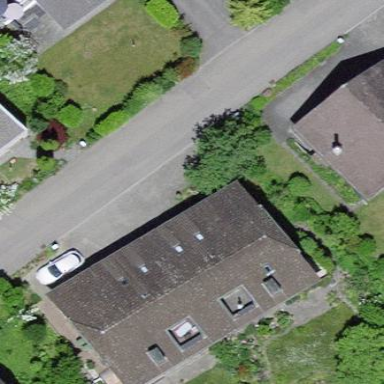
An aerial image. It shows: Half-hipped roof semidetached house.